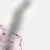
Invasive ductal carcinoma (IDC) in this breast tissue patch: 0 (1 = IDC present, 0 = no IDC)